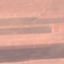
Label: AnnualCrop